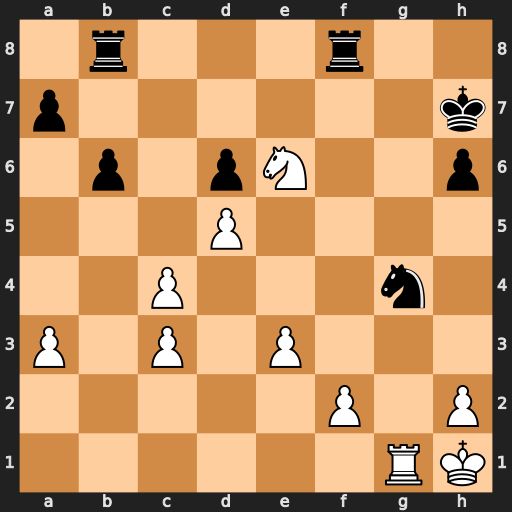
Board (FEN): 1r3r2/p6k/1p1pN2p/3P4/2P3n1/P1P1P3/5P1P/6RK
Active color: w
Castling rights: -
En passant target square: -
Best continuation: Nxf8+ Rxf8 Rxg4